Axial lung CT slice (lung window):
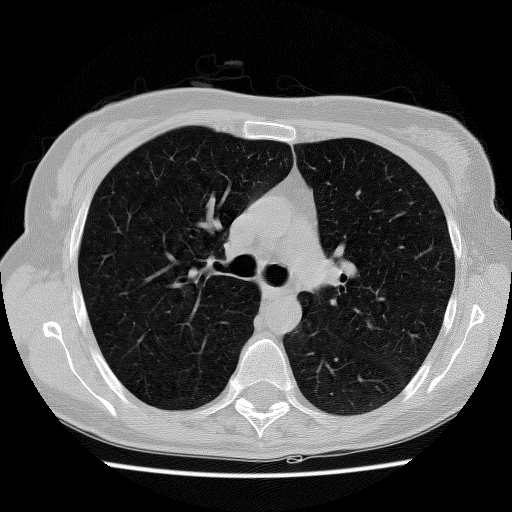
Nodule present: no